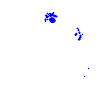
Particle: electron